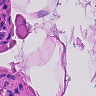
Metastatic tissue present: no